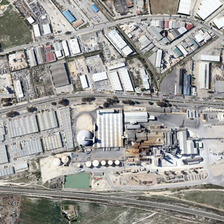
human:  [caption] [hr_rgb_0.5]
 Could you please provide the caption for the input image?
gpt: many buildings are in an industrial area .

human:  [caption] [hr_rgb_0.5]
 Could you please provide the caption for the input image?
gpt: many buildings are in an industrial area .

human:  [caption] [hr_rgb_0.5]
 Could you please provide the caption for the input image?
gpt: many buildings are in an industrial area .

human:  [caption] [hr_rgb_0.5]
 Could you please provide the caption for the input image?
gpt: many buildings are in an industrial area .

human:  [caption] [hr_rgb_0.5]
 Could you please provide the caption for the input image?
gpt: many buildings are in an industrial area .